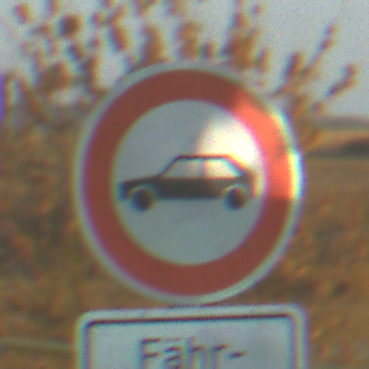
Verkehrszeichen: VerbotPersonenkraftwagen
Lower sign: SonstigeFahrzeugePersonengruppenFrei4
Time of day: SunriseSunset
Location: Outdoor (RoadRail)
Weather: PartlyCloudy
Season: NotSpecified
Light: Natural